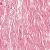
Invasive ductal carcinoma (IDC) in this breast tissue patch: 0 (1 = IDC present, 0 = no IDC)